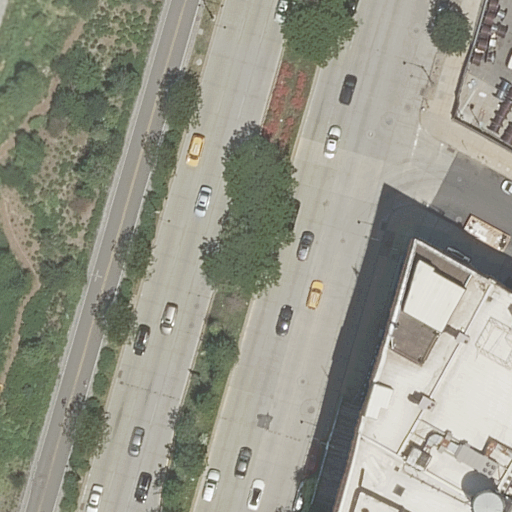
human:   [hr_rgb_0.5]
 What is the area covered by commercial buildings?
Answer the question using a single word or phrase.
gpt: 0m2

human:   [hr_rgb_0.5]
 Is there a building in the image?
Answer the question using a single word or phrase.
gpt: yes

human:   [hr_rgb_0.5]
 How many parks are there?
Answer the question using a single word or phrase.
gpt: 1

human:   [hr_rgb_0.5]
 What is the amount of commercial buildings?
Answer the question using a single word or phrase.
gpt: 0

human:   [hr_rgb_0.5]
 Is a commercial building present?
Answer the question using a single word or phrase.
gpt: no

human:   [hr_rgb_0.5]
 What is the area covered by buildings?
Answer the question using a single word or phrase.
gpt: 1408m2

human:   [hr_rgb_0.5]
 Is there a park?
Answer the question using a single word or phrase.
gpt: yes

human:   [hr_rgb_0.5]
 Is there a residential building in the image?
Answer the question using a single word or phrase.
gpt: yes

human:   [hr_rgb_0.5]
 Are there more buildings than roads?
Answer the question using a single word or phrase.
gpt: no

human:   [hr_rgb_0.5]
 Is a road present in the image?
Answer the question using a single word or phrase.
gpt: yes

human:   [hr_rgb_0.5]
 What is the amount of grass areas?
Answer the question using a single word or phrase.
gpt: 2

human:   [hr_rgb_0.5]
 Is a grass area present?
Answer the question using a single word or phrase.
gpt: yes

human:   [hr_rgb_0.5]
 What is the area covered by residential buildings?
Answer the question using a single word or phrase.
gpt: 1408m2

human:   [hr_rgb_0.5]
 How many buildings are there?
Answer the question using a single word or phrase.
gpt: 1

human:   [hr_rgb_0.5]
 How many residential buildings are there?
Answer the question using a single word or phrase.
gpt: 1

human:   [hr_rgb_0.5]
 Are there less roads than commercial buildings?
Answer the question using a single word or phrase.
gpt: no

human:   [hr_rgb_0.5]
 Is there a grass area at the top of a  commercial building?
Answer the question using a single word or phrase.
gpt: no

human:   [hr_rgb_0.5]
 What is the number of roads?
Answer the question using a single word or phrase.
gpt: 7

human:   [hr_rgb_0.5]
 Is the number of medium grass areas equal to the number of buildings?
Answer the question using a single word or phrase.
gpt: yes

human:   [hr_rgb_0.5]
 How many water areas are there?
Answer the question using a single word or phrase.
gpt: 0

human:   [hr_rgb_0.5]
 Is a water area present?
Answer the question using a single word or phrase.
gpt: no

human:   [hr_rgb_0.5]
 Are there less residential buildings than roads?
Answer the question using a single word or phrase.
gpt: yes

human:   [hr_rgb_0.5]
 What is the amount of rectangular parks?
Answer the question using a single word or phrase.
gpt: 1

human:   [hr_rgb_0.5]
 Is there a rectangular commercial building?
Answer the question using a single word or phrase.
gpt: no

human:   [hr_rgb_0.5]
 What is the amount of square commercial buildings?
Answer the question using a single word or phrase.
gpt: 0

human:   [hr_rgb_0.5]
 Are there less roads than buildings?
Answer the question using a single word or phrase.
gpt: no

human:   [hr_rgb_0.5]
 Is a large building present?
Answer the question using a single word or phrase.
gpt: yes

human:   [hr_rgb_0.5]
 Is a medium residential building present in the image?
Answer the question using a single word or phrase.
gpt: no

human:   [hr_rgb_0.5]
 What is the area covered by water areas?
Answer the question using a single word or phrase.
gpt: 0m2

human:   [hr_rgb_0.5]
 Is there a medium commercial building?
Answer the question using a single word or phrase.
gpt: no

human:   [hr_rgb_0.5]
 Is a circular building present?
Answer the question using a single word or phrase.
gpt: no

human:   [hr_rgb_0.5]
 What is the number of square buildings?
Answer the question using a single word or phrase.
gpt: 0

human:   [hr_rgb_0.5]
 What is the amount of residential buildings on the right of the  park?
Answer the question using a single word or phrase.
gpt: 1

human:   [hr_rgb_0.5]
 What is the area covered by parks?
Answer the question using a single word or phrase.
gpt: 101m2

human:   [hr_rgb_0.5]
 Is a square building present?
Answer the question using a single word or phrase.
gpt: no

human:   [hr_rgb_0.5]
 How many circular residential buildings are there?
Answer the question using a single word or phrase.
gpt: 0

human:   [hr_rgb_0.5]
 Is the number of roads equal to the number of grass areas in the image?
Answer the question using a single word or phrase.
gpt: no

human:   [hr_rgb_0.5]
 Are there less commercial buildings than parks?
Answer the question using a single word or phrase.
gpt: yes

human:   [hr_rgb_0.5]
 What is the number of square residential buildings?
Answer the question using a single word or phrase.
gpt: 0

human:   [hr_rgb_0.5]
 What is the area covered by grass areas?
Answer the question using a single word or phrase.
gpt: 243m2

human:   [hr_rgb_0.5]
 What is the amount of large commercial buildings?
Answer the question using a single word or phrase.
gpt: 0

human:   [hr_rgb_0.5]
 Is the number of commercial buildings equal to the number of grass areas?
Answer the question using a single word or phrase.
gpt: no

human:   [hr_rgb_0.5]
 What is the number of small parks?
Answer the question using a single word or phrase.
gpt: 0

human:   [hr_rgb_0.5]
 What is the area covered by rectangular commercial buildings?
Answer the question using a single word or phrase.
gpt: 0m2

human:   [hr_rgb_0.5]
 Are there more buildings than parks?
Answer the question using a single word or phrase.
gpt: no

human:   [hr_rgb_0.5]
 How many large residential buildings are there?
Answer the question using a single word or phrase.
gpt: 1

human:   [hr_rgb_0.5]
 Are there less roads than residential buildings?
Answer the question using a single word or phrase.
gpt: no

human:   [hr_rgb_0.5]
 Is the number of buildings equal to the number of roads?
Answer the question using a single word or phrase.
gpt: no

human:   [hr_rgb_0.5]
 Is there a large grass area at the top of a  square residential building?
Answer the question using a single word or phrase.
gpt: no

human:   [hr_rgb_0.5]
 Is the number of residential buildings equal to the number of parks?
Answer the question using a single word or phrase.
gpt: yes

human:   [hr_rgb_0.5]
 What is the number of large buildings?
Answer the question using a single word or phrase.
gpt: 1

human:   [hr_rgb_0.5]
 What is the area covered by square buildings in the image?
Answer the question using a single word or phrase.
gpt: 0m2

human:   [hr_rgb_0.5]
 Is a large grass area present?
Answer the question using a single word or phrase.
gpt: no

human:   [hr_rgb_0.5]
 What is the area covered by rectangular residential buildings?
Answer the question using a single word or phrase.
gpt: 1408m2

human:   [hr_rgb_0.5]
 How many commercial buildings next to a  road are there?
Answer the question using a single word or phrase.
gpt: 0

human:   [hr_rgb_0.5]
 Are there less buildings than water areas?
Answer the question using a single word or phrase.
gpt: no

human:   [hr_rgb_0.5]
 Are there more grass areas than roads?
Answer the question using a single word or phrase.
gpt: no

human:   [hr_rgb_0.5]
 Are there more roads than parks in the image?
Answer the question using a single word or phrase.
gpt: yes

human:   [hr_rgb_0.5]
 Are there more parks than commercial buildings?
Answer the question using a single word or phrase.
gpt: yes

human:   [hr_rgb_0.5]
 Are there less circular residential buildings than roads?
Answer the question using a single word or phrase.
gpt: yes

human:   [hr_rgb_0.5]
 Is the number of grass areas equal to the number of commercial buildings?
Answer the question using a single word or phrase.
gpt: no

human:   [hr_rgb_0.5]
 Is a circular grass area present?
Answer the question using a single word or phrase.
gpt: no

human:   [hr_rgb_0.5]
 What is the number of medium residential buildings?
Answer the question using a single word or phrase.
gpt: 0

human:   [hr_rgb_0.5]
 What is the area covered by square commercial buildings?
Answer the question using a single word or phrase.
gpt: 0m2